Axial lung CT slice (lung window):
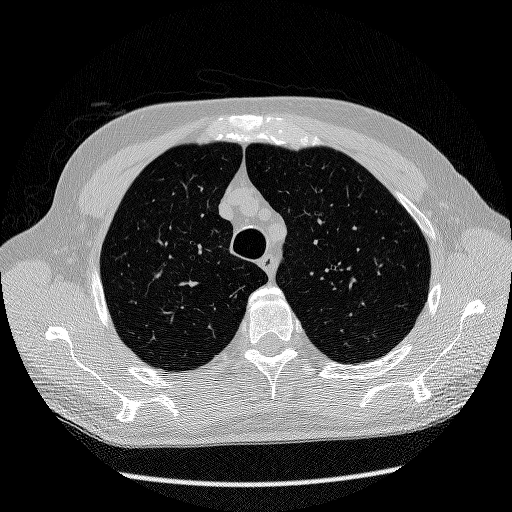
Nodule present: no